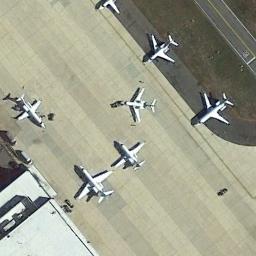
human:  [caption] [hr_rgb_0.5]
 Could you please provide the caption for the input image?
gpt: Three aircraft were parked on the lawn, And four were parked on the runway .

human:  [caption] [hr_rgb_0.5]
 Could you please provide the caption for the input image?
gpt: Many planes are parked on the open space beside the buildings .

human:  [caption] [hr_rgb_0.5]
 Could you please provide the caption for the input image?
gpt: Some planes of different sizes parked in different directions on the open area and the open area between a lawn and a building .

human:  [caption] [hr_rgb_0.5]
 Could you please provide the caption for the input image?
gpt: Several planes of different sizes are parked in a clearing, With many buildings next to the plane .

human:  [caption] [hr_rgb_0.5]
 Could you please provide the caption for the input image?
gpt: Six planes are in the parking lot next to the buildings .